Question: Count the number of objects in the diagram.
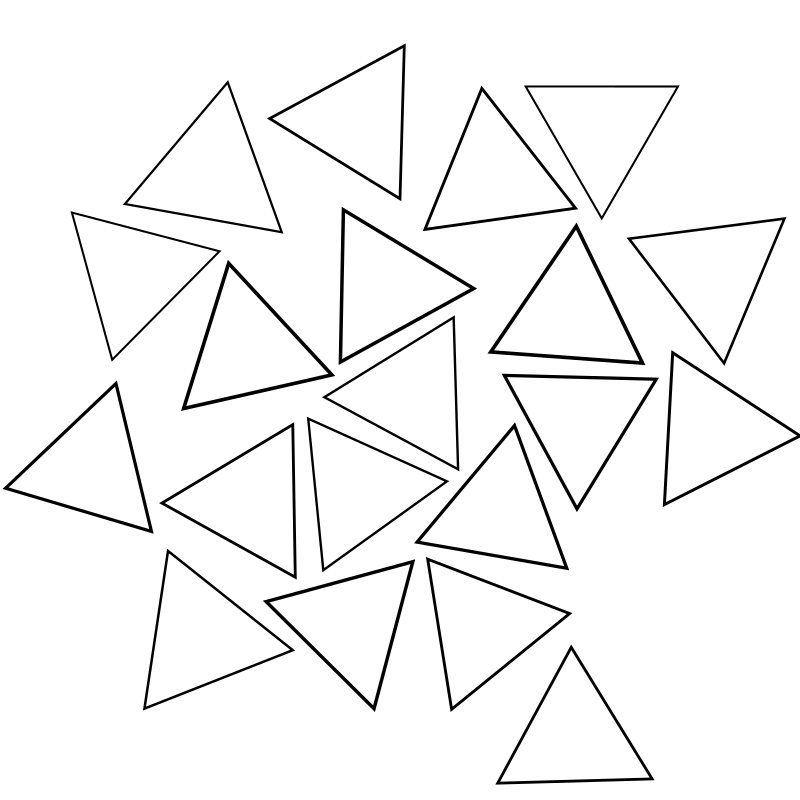
Answer: 20